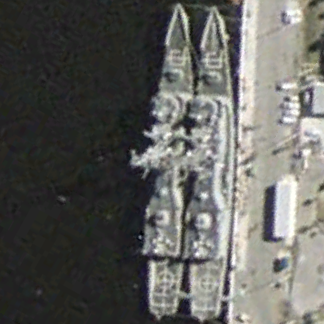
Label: cruiser